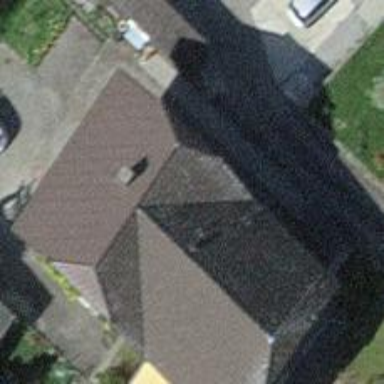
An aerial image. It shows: Residential building.